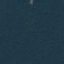
Land use / land cover class: Forest